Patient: sex M, age 62
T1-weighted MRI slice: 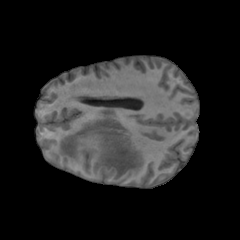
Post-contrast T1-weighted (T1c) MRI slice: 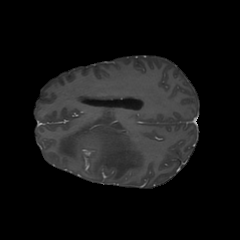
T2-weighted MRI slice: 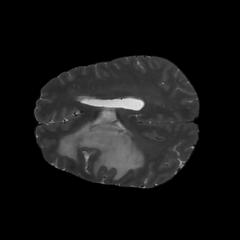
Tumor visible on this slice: yes
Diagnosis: Glioblastoma, IDH-wildtype
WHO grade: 4